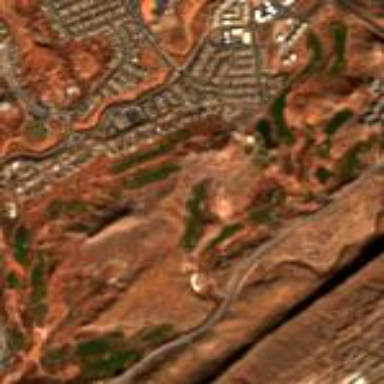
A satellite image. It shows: Golf course surrounded by greenery.